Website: apple
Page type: address-validator
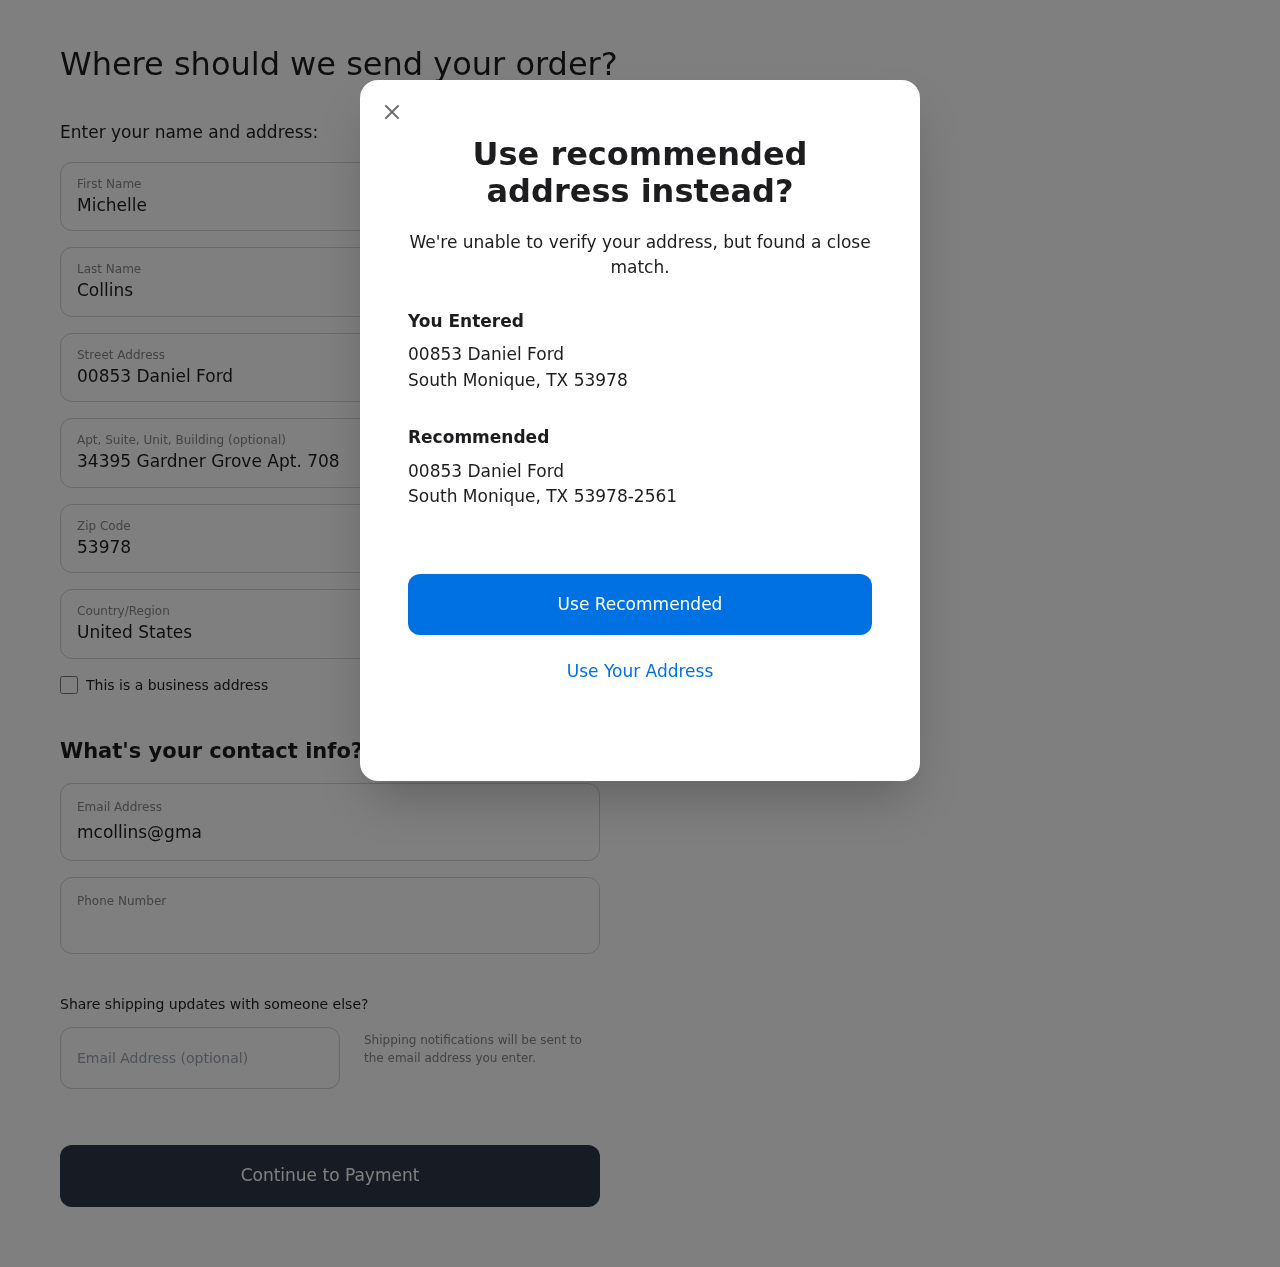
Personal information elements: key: PII_CITY
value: South Monique
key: PII_COUNTRY
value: United States
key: PII_EMAIL
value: mcollins@gmail.com
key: PII_FIRSTNAME
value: Michelle
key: PII_GIFT_EMAIL
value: jack.beck@yahoo.com
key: PII_LASTNAME
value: Collins
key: PII_PHONE
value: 5166953852
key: PII_POSTCODE
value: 53978
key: PII_POSTCODE_FULL
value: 53978-2561
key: PII_STATE_ABBR
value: TX
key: PII_STREET
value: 00853 Daniel Ford
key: PII_STREET2
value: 00853 Daniel Ford
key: PII_STREET2
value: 34395 Gardner Grove Apt. 708
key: PII_CITY2
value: South Monique
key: PII_STATE_ABBR2
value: TX